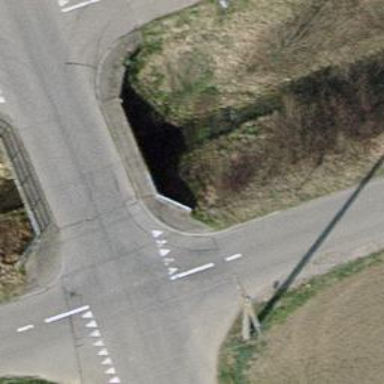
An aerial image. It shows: Culvert tunnel passing under river.